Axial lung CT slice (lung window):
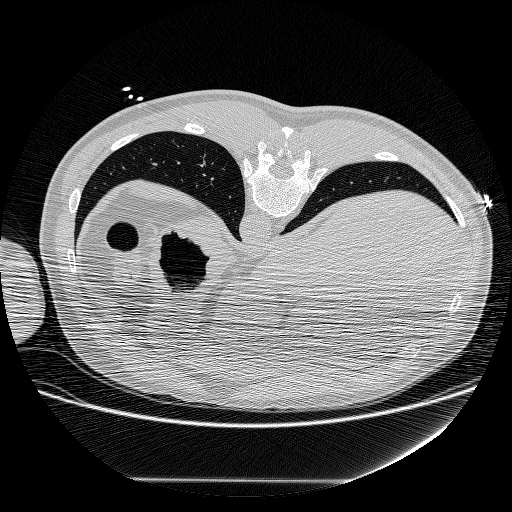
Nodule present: no